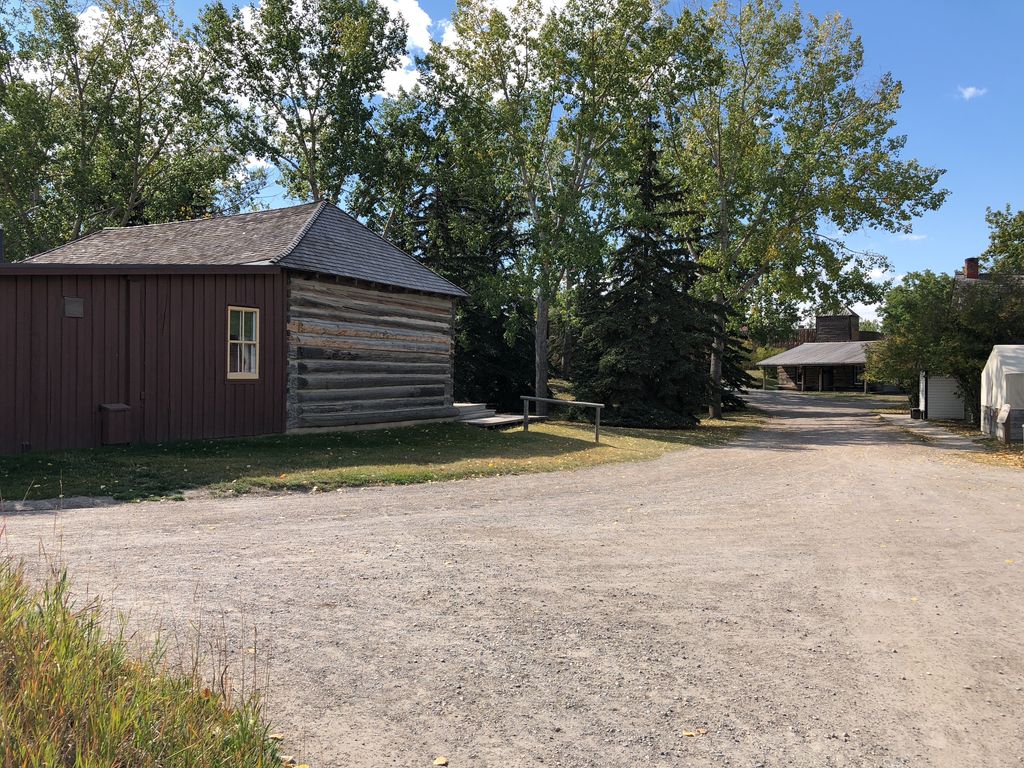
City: calgary